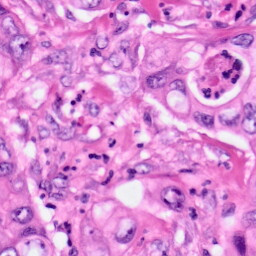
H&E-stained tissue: Pancreatic